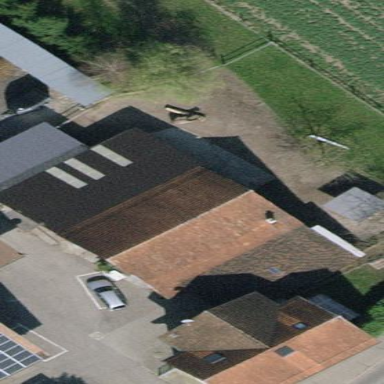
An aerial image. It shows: View of roof of building.